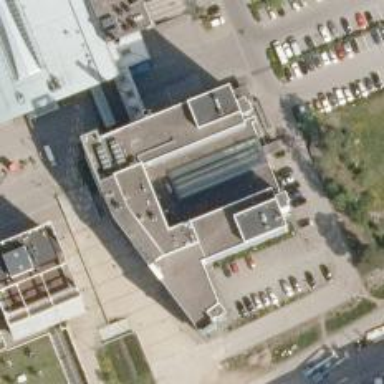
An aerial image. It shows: Healthcare clinic.